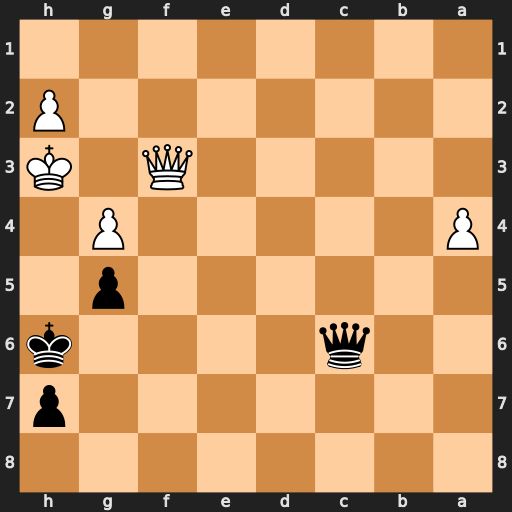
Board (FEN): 8/7p/2q4k/6p1/P5P1/5Q1K/7P/8
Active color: b
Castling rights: -
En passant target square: -
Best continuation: Qxf3#